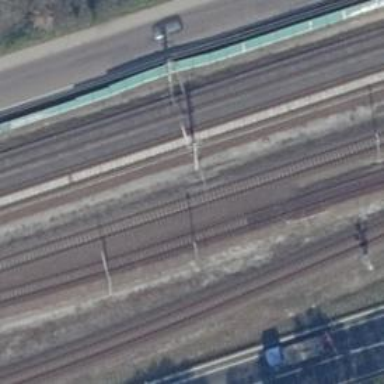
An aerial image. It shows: Railway signal.